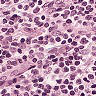
Metastatic tissue present: no